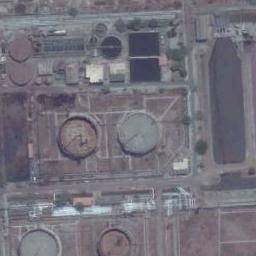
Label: storage_tank